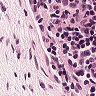
Metastatic tissue present: no